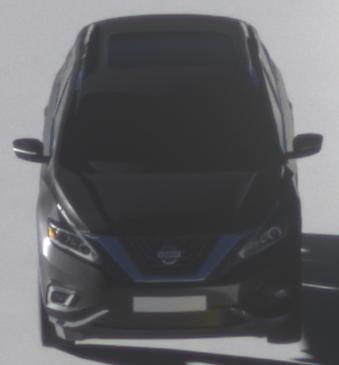
Make: Nissan
Model: Murano
Detailed model: Gen. 3 Z52
Model produced from: 2015
Doors: 5
Color: black
Road condition: dry road
Daytime: sunrise or sunset
Contrast: high contrast